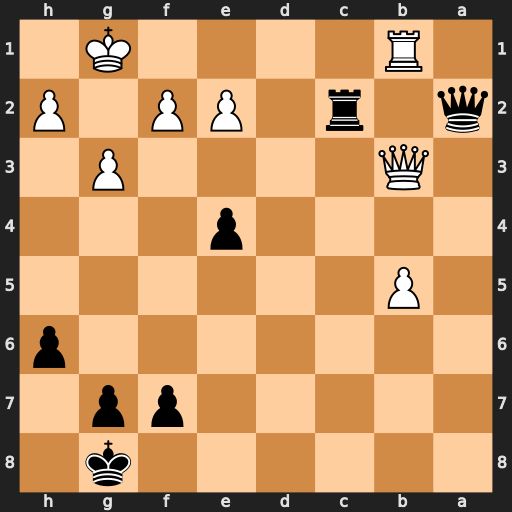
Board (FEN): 6k1/5pp1/7p/1P6/4p3/1Q4P1/q1r1PP1P/1R4K1
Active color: b
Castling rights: -
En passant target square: -
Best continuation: Rc1+ Rxc1 Qxb3